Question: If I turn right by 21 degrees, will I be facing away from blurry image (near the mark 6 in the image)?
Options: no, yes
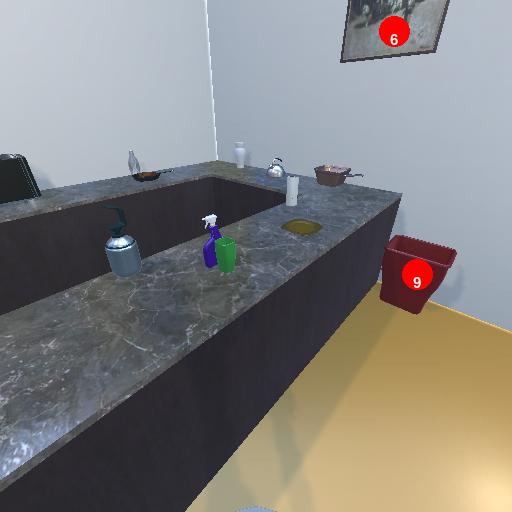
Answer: no